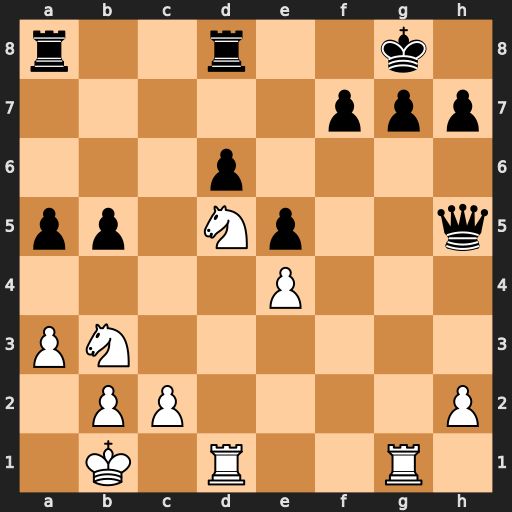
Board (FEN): r2r2k1/5ppp/3p4/pp1Np2q/4P3/PN6/1PP4P/1K1R2R1
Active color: w
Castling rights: -
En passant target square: -
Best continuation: Nf6+ Kh8 Nxh5